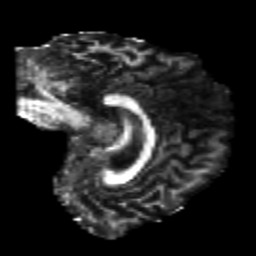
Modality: FA
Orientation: sagittal
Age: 25
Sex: male
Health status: healthy
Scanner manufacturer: philips
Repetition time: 7.478 s
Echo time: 0.08753 s